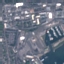
Label: Industrial